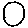
Label: circle